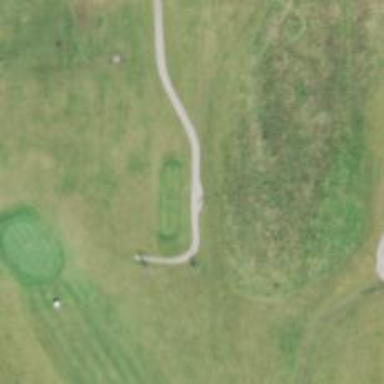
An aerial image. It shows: Service road designated as golf cart path.